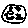
Label: moon